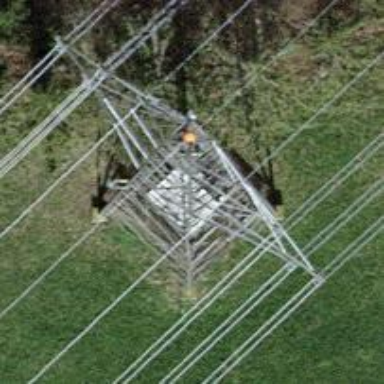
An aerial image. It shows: Towering power structure.